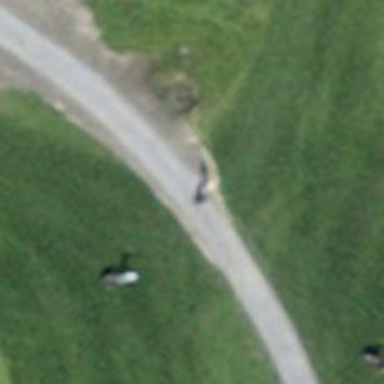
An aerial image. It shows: Designated gravel service road resembling golf cart path.